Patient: sex M, age 60
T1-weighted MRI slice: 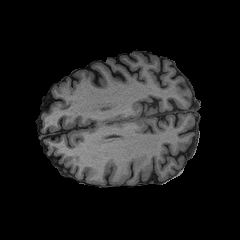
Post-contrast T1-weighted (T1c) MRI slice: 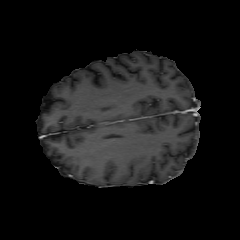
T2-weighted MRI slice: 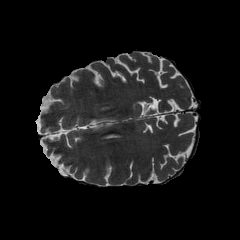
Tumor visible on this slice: no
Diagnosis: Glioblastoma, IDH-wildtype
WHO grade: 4